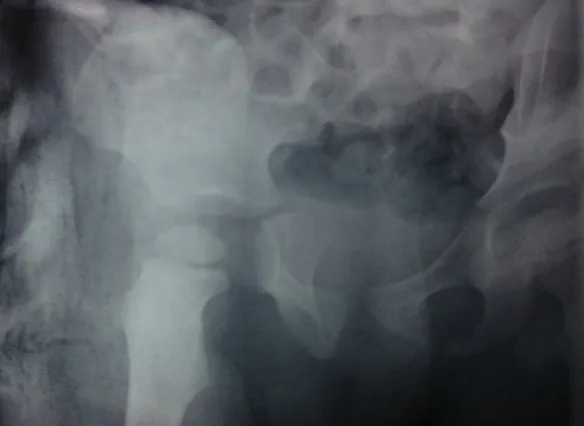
Post-reduction control radiography.
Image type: radiology (x_ray)